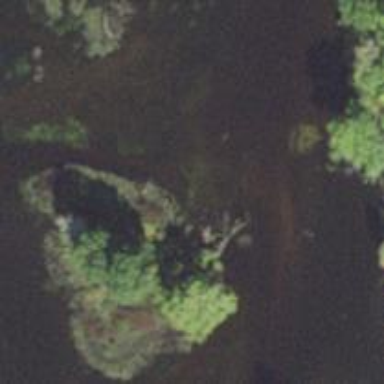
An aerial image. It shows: Islet in woodland nature reserve.